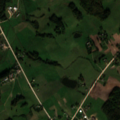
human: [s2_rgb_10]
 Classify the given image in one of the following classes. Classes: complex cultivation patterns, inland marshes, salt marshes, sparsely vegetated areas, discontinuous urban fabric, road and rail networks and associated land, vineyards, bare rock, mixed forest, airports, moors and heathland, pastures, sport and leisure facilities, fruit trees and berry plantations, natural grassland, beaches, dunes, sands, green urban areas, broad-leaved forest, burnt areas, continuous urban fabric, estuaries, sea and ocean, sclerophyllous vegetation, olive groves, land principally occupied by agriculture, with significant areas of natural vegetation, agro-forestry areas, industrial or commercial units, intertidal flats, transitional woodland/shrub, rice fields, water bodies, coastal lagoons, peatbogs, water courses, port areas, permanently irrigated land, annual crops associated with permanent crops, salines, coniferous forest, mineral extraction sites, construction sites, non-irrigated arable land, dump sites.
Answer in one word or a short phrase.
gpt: non-irrigated arable land, complex cultivation patterns, land principally occupied by agriculture, with significant areas of natural vegetation, broad-leaved forest